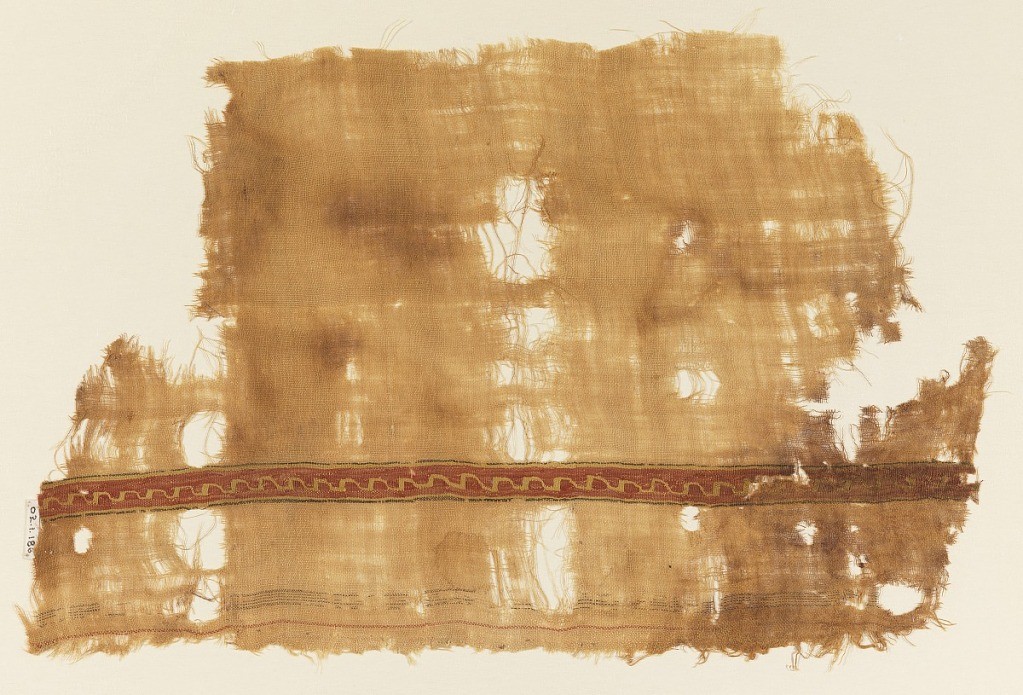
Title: Band fragment
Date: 10th–12th century
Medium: Medium:linen, silk Technique:plain weave and tapestry weave
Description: Tapestry woven band in a fragment of plain weave.The band has a zig-zag pattern in red and yellow.